Field crop: maize
Growth stage: 1
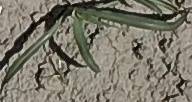
Species: sorghum